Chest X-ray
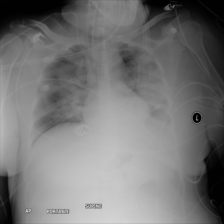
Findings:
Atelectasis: negative
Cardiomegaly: negative
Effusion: negative
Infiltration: positive
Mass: negative
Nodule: negative
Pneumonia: negative
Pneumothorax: negative
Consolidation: negative
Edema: positive
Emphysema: negative
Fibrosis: negative
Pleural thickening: negative
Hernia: negative